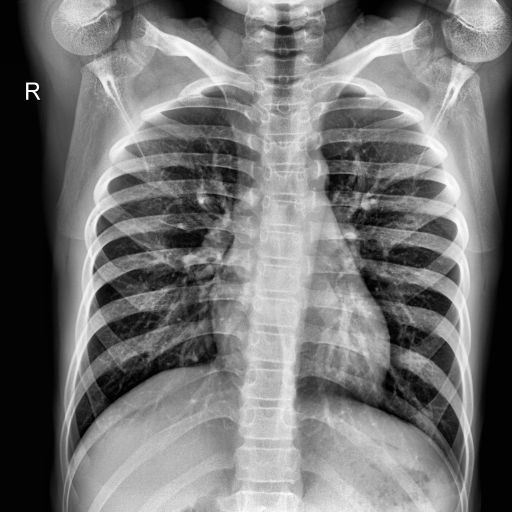
Finding: NORMAL